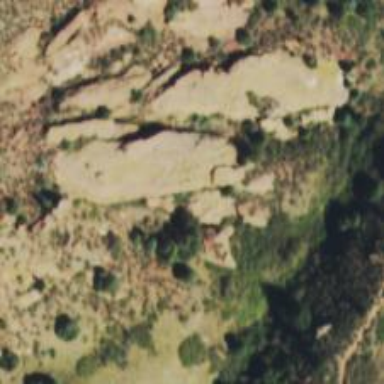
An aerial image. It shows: Landscape dominated by bare rock.